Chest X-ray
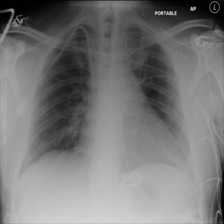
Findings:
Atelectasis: negative
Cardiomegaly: negative
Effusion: negative
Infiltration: negative
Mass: negative
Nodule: negative
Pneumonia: negative
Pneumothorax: negative
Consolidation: negative
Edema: negative
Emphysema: negative
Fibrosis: negative
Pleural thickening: negative
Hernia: negative